Question: i try to shown 'datepicker' in modal, but the result is like this :

'datepicker' shown in wrong place, but when i try the code in 'jsfiddle' is work fine
this is my link : <URL>
i use SUPERHERO from bootswatch
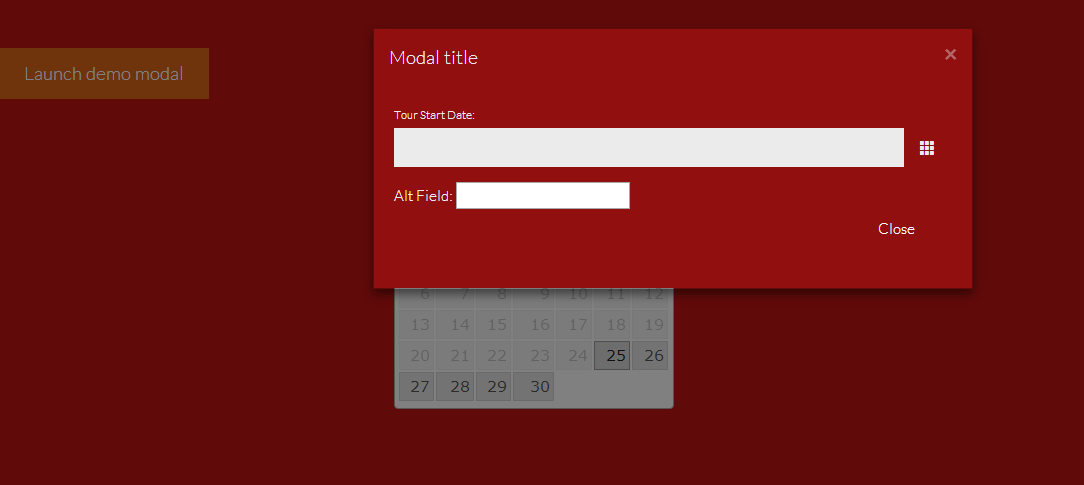
Answer: There should be a css conflict, since you've also tagged bootstrap. Jquery UI is known to have problems with bootstrap. There is a <URL>, you can try it.
For a quick fix, try adding following css to 'idTourDateDetails':
'''
position: relative;
z-index: 100000;
'''
This might give the datepicker the correct z-index.